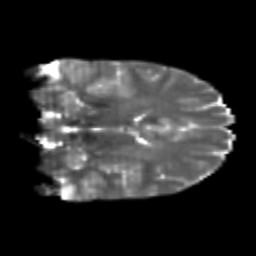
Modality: T2w
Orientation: coronal
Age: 21
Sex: male
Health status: healthy
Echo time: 0.074 s